Question: Plz validate the below relative layout
'''
RelativeLayout objRLActionBar=new RelativeLayout(this);
objRLActionBar.setId(2534);
RelativeLayout.LayoutParams objRLActionBarParams=new RelativeLayout.LayoutParams(LayoutParams.FILL_PARENT,(int) (screenHeight*layoutHeights[1]));
objRLActionBarParams.addRule(RelativeLayout.BELOW,objRLTitleBar.getId());
objRLActionBar.setBackgroundColor(Color.parseColor("#2e4862"));
ImageView objIVActivityIcon = new ImageView(this);
objRLActionBar.setId(25324);
RelativeLayout.LayoutParams objIVActivityIconParams=new RelativeLayout.LayoutParams(LayoutParams.WRAP_CONTENT,LayoutParams.WRAP_CONTENT);
objIVActivityIconParams.addRule(RelativeLayout.ALIGN_PARENT_LEFT,objRLActionBar.getId());
objIVActivityIcon.setLayoutParams(objIVActivityIconParams);
objIVActivityIcon.setImageResource(R.drawable.home_def);
objIVActivityIcon.setPadding(2, 0, 2, 0);
objRLActionBar.addView(objIVActivityIcon);
ImageView objIVSeperator = new ImageView(this);
objIVSeperator.setId(25342);
RelativeLayout.LayoutParams objIVSeperatorParams=new RelativeLayout.LayoutParams(1,LayoutParams.FILL_PARENT);
objIVSeperatorParams.addRule(RelativeLayout.RIGHT_OF,objIVActivityIcon.getId());
objIVSeperator.setLayoutParams(objIVSeperatorParams);
objIVSeperator.setImageResource(R.drawable.separator);
objIVSeperator.setBackgroundColor(Color.parseColor("#1f3449"));
objRLActionBar.addView(objIVSeperator);
TextView objTVPageName = new TextView(this);
RelativeLayout.LayoutParams objTVPageNameParams=new RelativeLayout.LayoutParams(LayoutParams.WRAP_CONTENT,LayoutParams.WRAP_CONTENT);
objTVPageNameParams.addRule(RelativeLayout.RIGHT_OF,objIVSeperator.getId());
objTVPageName.setLayoutParams(objTVPageNameParams);
objTVPageName.setTextColor(Color.WHITE);
objTVPageName.setTextSize(TypedValue.COMPLEX_UNIT_PX,18+sizeAdjust);
objTVPageName.setText("House Details");
objTVPageName.setTypeface(null, Typeface.BOLD);
objTVPageName.setPadding(2, 0, 2, 0);
objRLActionBar.addView(objTVPageName);
objRLBody.addView(objRLActionBar,objRLActionBarParams);
'''
And the output is is as shown below

the image overlapped with text and the 'separator image' comes first! I need the components in this order objIVActivityIcon, objIVSeperator,objTVPageName. What is wrong with the above code plz help...
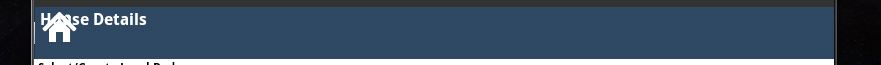
Answer: '''
objRLActionBar.setId(25324);
'''
should be
'''
objIVActivityIcon.setId(25324);
'''